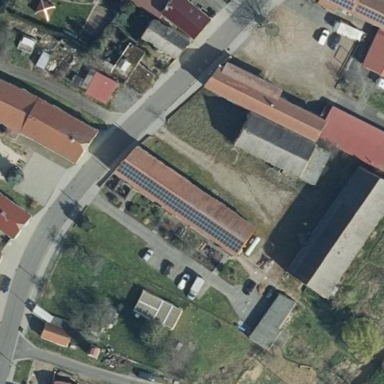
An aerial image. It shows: Simple house.